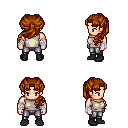
a pixel art fantasy rpg character, male body template, human, light skin, white sleeveless shirt, metal pants, brunette princess hairstyle, white cloth bandages, black shoes, four views (front, back, left, right), 2x2 character sprite sheet, small pixel art, hard edges, no anti-aliasing